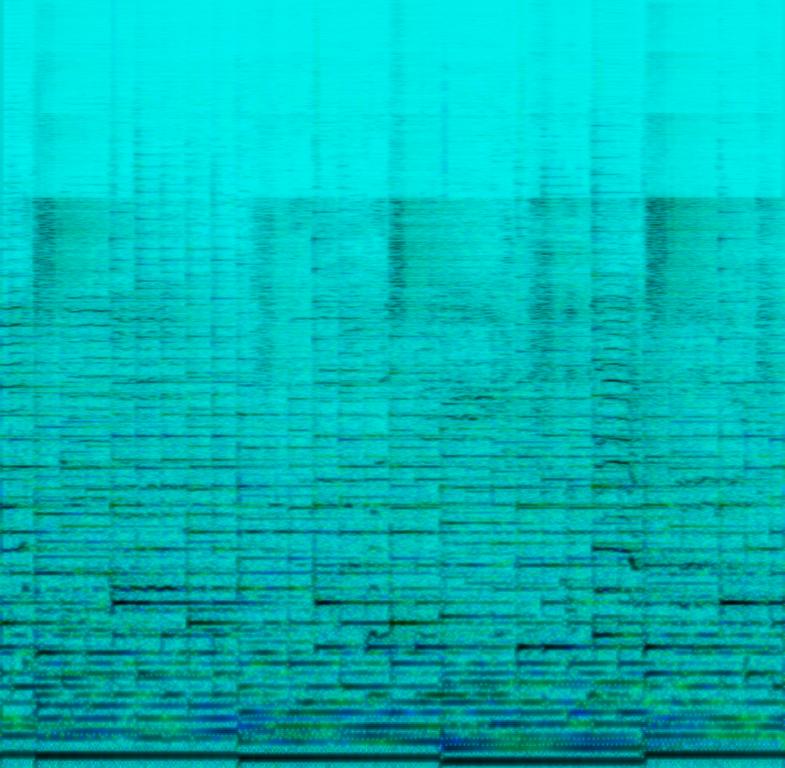
This slow rock song features a female voice singing the main melody. This is accompanied by a piano and no other instruments. The piano plays chords backing the voice. It fills in between lines. The mood of the song is relaxing. This song can be played at a coffee shop.